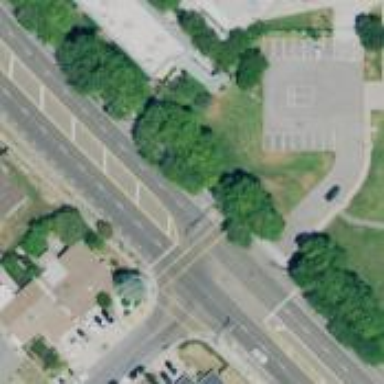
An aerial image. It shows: Solid stop line on the road.